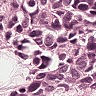
Metastatic tissue present: yes